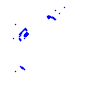
Particle: kaon